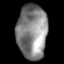
Tissue: lung
Cell type: Others
Senescence score: 0.2102
Nuclear area (px): 1611
Mean DAPI intensity: 133.046